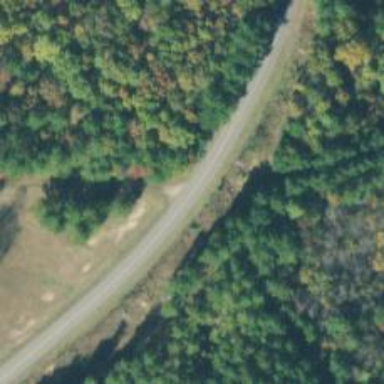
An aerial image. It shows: Tertiary road.